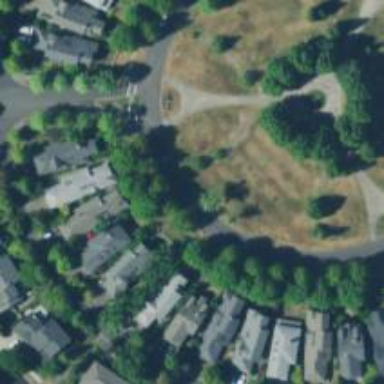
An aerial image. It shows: Neighborhood.